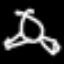
Label: frog